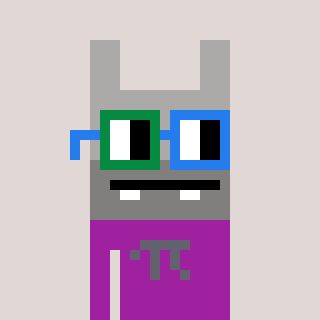
a pixel art character with square green and blue glasses, a rabbit-shaped head and a magenta-colored body on a warm background